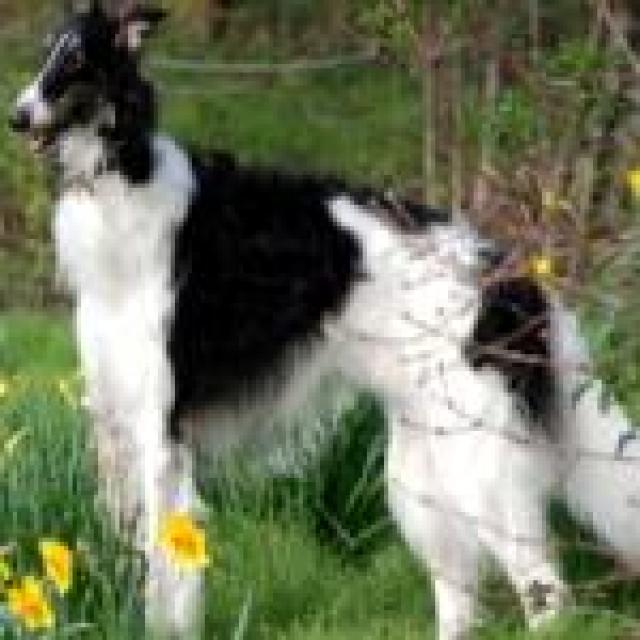
Healthy canine skin — no visible lesions, inflammation, or abnormalities. The skin and coat appear normal.